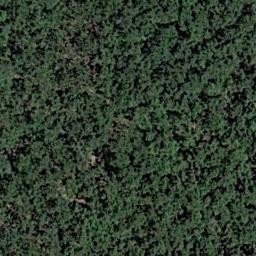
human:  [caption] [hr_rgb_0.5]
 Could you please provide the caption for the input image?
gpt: The forest is on the bare land .

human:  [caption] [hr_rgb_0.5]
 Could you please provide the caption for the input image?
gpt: The forest has a lot of evenly distributed dark green trees .

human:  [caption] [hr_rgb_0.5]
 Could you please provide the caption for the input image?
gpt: Many green trees are in a forest .

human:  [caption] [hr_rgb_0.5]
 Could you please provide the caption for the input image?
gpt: There is a winding path in this forest .

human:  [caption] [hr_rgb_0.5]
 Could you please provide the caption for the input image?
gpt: A dense forest with many green trees .